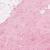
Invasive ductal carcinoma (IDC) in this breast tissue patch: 0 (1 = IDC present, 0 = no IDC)